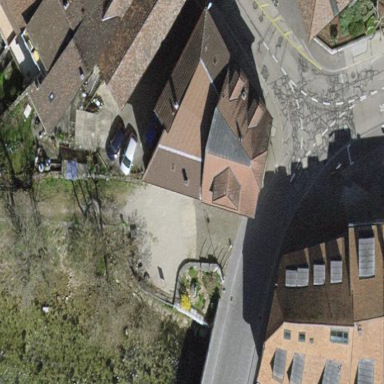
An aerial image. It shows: Building with roof made of roof tiles.